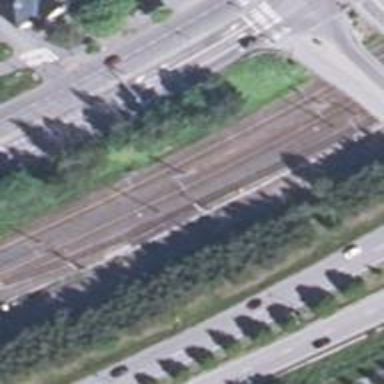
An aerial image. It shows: Rail yard with electrified contact lines for the railway.